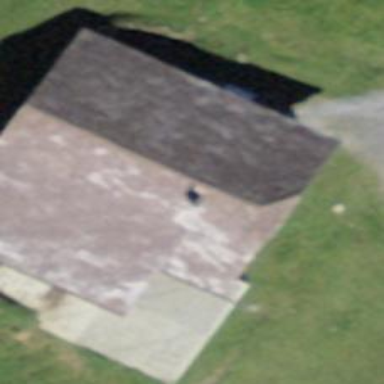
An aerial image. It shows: Gabled building.